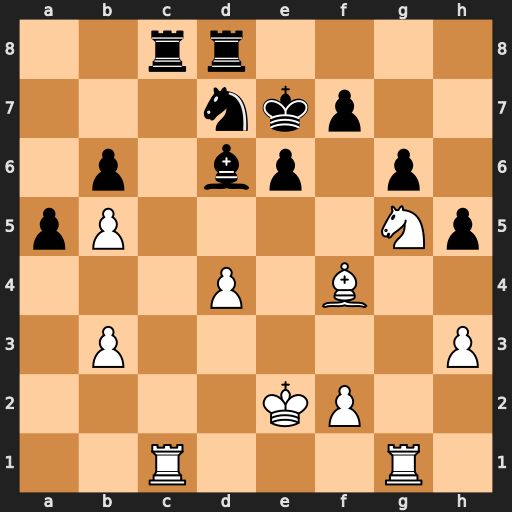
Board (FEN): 2rr4/3nkp2/1p1bp1p1/pP4Np/3P1B2/1P5P/4KP2/2R3R1
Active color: w
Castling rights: -
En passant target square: -
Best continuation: Bxd6+ Kxd6 Nxf7+ Ke7 Nxd8